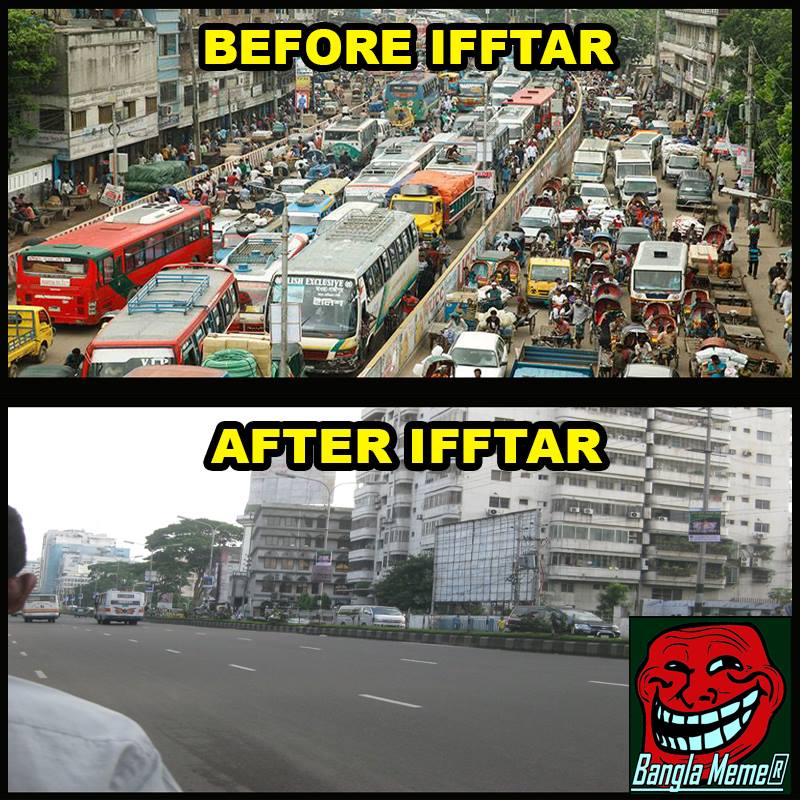
Caption: BEFORE IFFTAR     AFTER IFFTAR
Label: non-hate